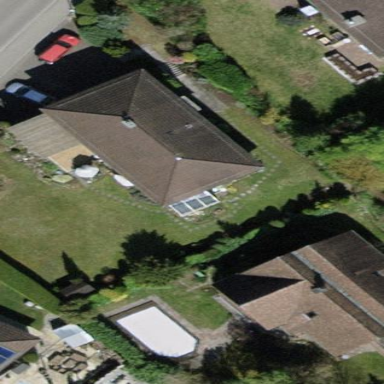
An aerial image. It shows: Detached building with hipped roof shape.